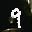
Label: 9